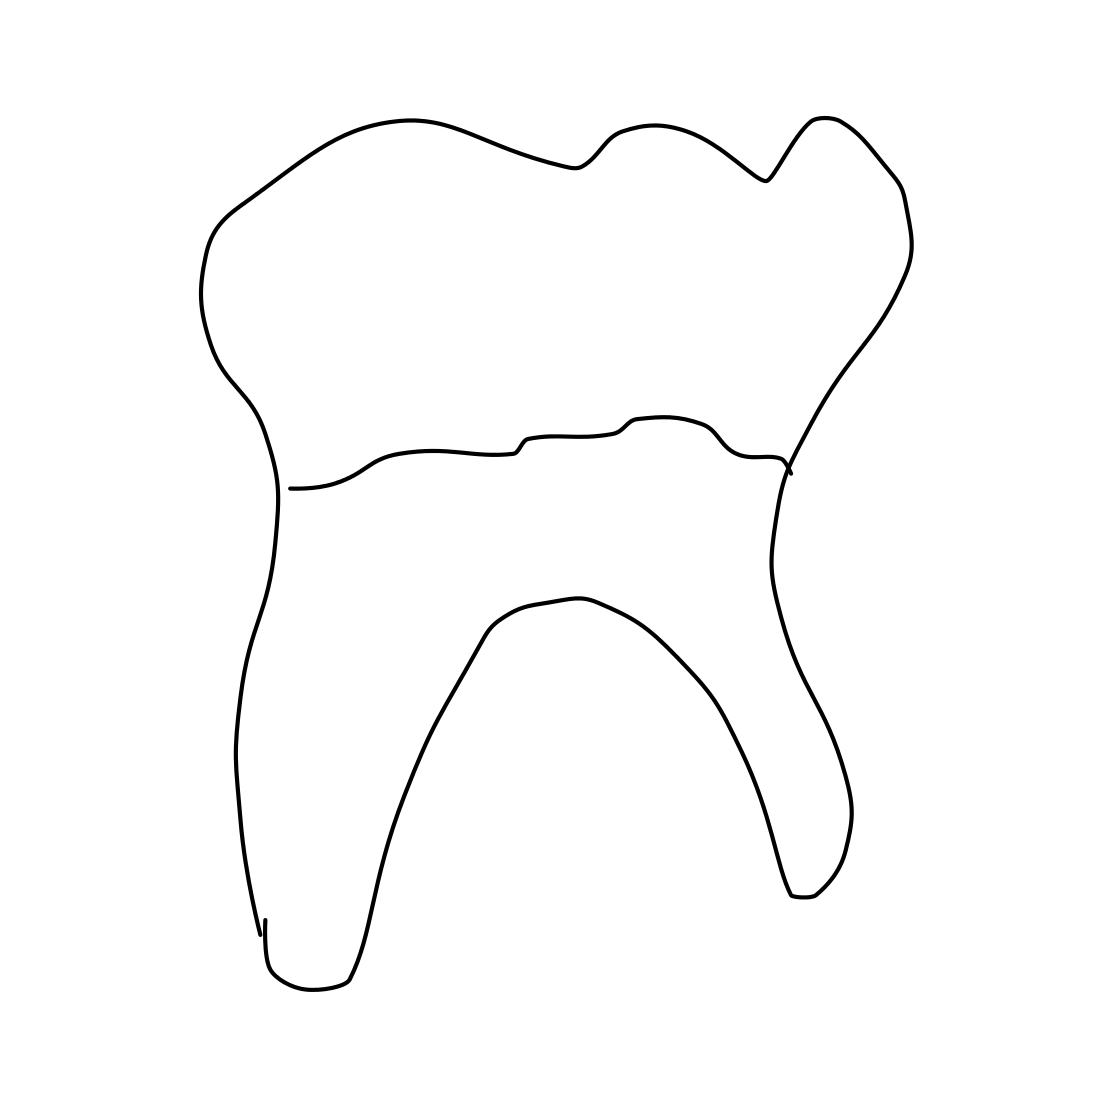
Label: tooth